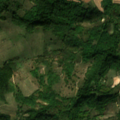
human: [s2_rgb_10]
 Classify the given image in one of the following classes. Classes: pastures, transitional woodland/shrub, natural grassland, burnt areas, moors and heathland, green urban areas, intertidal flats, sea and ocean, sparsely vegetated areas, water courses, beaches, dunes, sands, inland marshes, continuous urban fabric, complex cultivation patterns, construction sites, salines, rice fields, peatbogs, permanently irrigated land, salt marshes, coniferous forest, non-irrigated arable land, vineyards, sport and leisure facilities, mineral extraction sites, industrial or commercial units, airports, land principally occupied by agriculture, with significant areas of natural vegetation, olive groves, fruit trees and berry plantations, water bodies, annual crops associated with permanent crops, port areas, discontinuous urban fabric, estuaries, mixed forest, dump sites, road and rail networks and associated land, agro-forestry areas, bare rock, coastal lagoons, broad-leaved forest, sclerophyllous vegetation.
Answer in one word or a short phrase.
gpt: complex cultivation patterns, land principally occupied by agriculture, with significant areas of natural vegetation, broad-leaved forest, transitional woodland/shrub